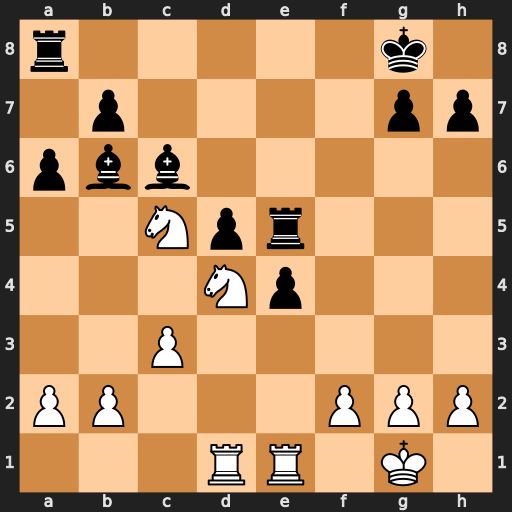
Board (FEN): r5k1/1p4pp/pbb5/2Npr3/3Np3/2P5/PP3PPP/3RR1K1
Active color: w
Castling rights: -
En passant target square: -
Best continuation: Nxc6 bxc6 Nd7 Bxf2+ Kxf2